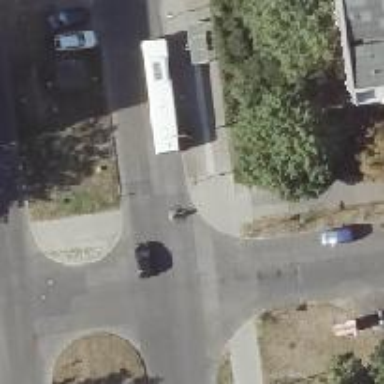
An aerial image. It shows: Uncontrolled crossing with pedestrian island.